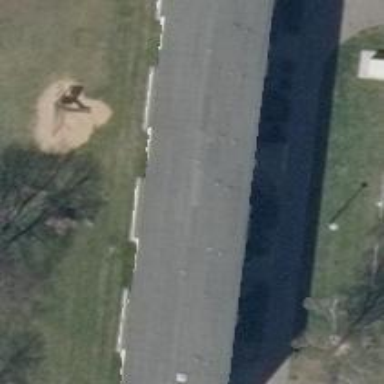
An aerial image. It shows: Flat-roofed apartment building.